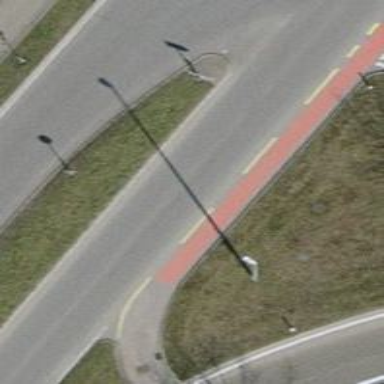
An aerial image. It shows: Road with traffic signals.